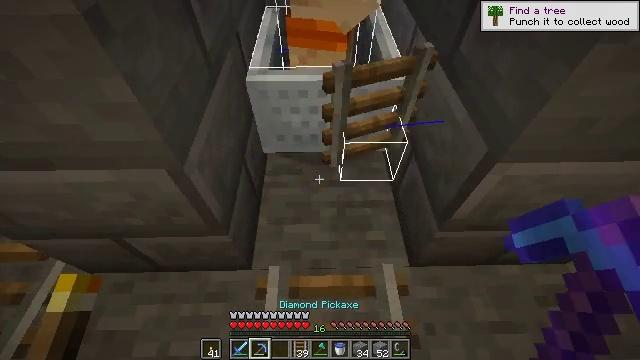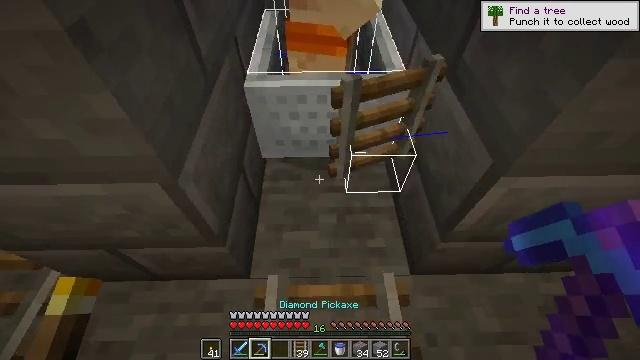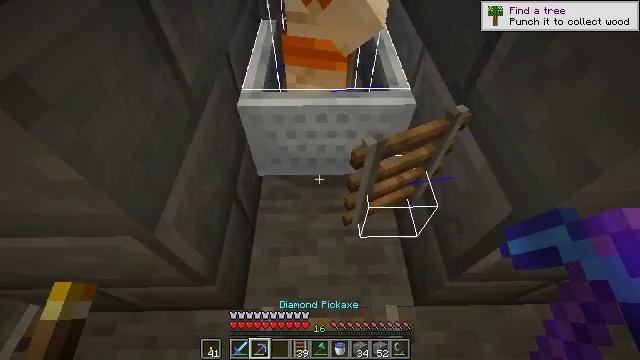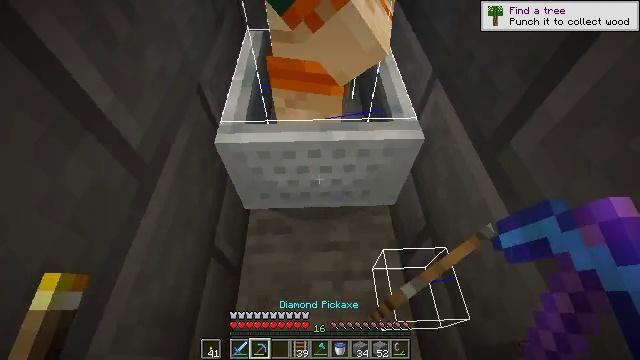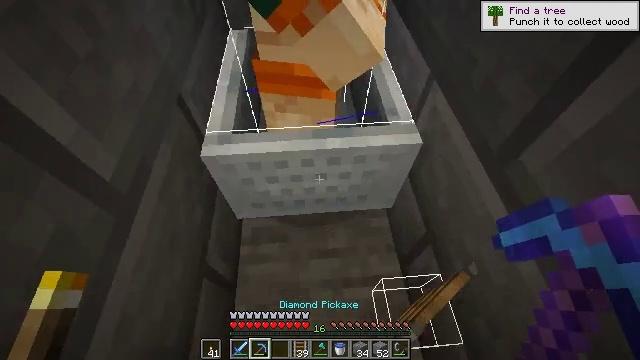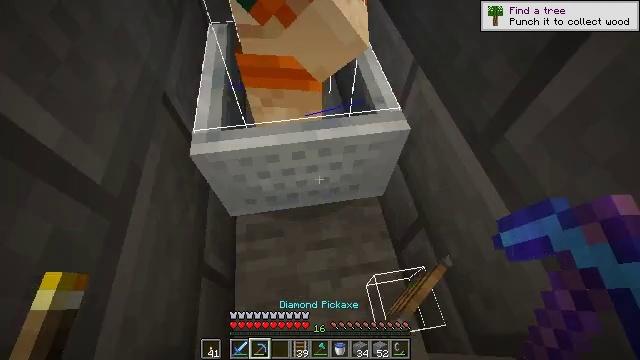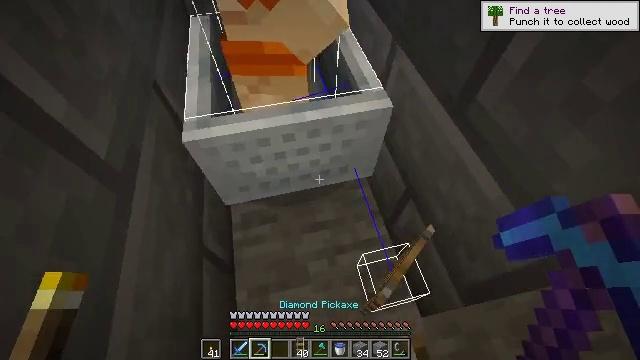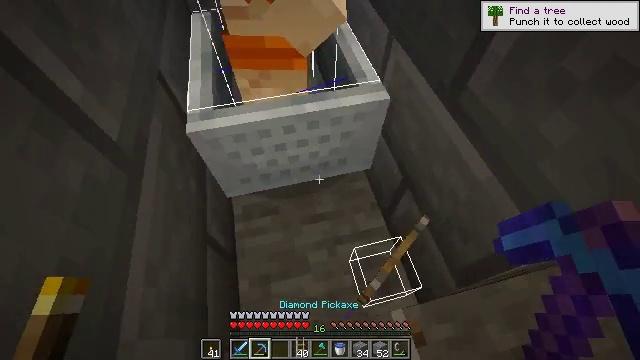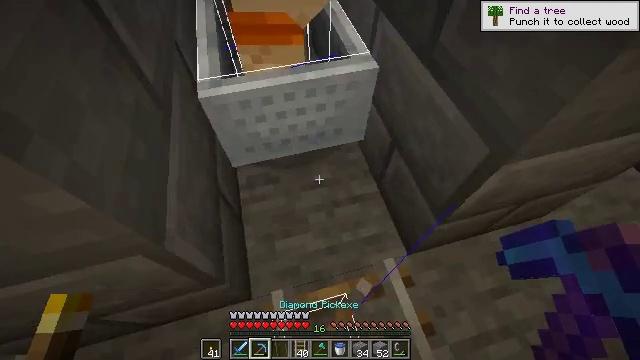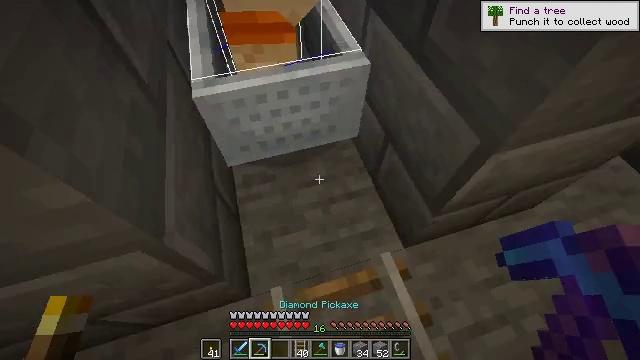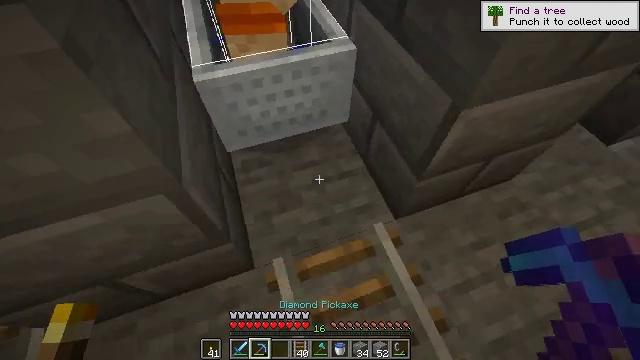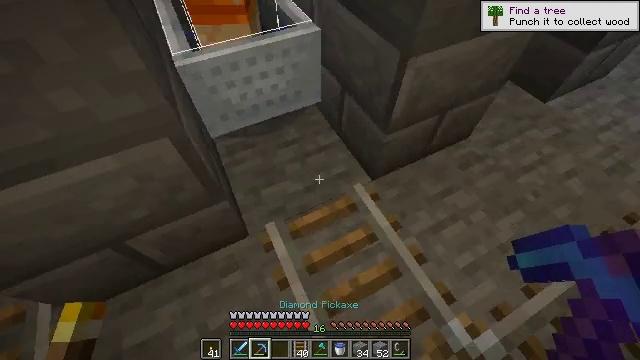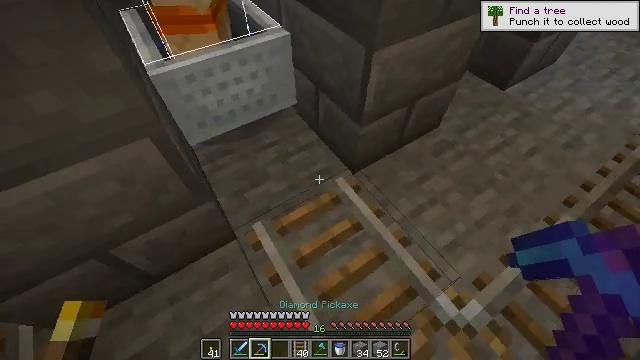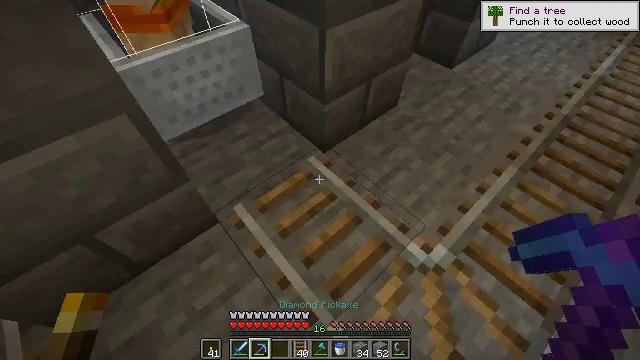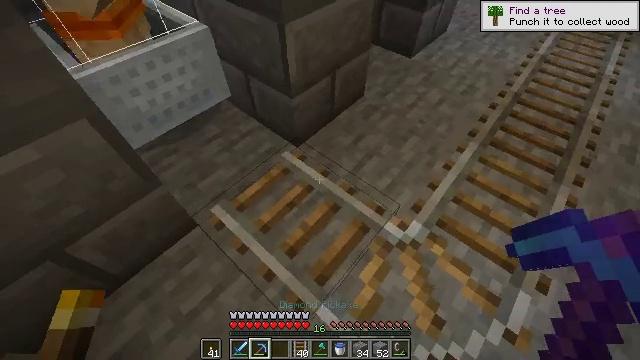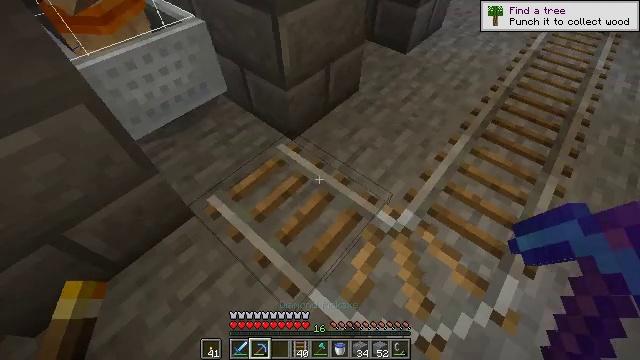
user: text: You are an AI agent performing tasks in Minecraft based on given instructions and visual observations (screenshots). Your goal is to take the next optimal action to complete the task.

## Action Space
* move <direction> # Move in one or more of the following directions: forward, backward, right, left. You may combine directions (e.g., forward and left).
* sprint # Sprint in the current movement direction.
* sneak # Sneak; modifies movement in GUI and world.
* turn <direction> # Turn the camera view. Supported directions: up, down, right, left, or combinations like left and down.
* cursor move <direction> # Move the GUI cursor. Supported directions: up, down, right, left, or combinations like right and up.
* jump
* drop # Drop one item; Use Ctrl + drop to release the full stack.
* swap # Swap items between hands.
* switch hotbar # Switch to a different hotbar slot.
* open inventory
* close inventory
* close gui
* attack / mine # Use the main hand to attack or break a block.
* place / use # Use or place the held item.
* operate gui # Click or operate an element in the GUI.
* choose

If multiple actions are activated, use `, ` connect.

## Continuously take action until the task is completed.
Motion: motion action
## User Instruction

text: Break the rail off the ground.
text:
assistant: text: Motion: move forward
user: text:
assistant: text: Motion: move forward
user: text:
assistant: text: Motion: move forward, turn right and down
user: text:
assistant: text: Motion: turn right and down
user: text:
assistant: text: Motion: move back, turn right and down
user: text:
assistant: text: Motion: move back, turn right
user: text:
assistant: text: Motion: move back
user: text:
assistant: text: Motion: move back, turn right
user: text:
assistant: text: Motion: move back, turn right
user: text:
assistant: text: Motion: move back, turn right
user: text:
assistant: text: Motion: move back, turn right and up
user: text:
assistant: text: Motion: move back, turn right and up
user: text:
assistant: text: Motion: turn right
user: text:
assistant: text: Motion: turn right
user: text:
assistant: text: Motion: no_op
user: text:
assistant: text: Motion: no_op
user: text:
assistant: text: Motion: no_op
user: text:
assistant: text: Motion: attack / mine
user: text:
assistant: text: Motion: attack / mine
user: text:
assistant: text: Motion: turn right and down
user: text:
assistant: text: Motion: turn right and down
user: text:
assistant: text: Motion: turn right and down
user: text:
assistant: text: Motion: turn right
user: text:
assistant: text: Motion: no_op
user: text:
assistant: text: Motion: attack / mine
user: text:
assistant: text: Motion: attack / mine
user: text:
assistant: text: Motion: turn up
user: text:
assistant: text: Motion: turn up
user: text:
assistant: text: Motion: turn up
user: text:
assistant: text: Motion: turn up